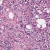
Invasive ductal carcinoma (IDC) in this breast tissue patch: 1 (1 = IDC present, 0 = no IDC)